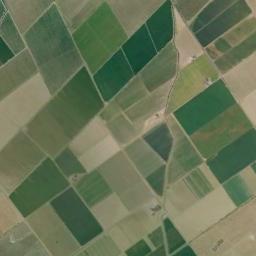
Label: rectangular_farmland